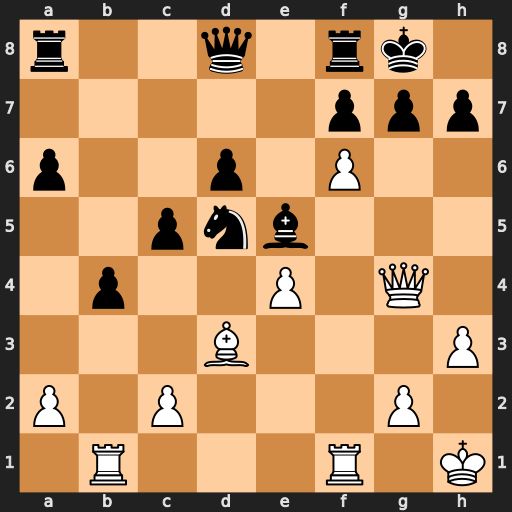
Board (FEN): r2q1rk1/5ppp/p2p1P2/2pnb3/1p2P1Q1/3B3P/P1P3P1/1R3R1K
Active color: w
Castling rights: -
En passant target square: -
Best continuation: Qxg7#